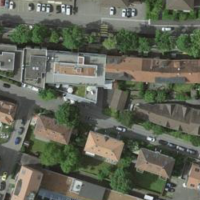
EUNIS habitat code: 54
Species observed at this site:
Medicago sativa